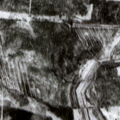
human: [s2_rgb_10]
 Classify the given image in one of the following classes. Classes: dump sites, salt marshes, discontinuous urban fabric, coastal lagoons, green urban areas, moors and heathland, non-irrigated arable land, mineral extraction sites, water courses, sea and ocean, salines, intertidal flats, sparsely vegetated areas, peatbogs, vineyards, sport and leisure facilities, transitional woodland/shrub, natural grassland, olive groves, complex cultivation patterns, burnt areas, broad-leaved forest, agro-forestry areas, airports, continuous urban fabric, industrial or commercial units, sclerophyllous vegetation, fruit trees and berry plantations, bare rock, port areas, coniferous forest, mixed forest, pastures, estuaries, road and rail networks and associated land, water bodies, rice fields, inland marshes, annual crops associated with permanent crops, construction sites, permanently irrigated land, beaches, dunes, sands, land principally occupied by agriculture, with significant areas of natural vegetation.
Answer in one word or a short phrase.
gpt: coniferous forest, transitional woodland/shrub